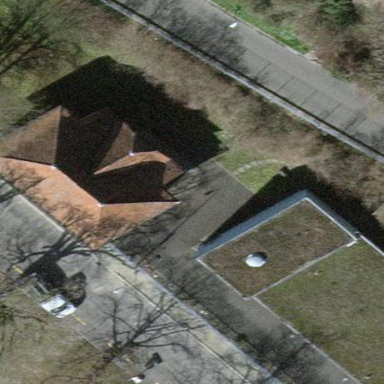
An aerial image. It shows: Service building.